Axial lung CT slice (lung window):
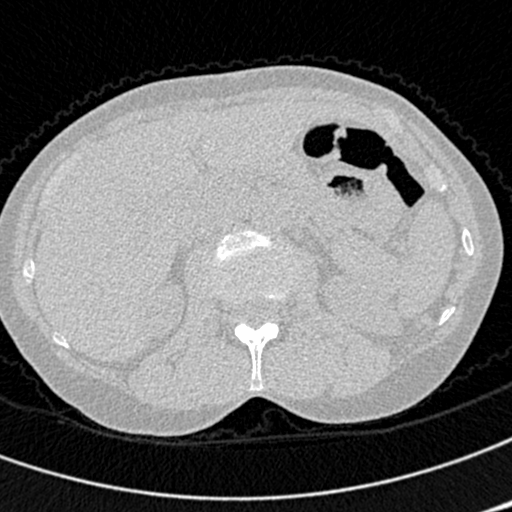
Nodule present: no